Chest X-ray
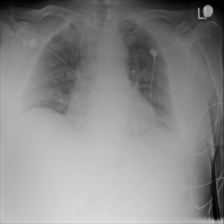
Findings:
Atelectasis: negative
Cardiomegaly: negative
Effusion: negative
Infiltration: negative
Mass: negative
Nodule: negative
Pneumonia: negative
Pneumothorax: negative
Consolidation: negative
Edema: negative
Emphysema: negative
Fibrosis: negative
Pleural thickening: negative
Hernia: negative